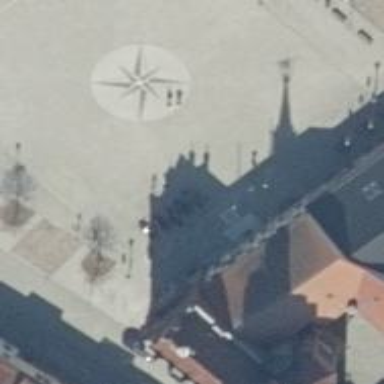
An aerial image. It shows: Town hall building.